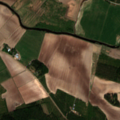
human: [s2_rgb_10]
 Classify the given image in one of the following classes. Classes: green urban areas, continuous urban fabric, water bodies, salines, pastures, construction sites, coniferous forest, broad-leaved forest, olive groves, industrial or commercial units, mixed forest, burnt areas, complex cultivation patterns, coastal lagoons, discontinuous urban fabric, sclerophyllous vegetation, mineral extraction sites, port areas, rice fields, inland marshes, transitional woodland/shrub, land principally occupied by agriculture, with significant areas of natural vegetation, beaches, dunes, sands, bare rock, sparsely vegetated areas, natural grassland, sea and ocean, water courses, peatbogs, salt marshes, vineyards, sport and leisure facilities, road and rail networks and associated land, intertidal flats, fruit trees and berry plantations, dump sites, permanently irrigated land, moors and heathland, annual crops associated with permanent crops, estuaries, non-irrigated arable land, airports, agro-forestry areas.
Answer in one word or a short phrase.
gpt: non-irrigated arable land, land principally occupied by agriculture, with significant areas of natural vegetation, mixed forest